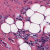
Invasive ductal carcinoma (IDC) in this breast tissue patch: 0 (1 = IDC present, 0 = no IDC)